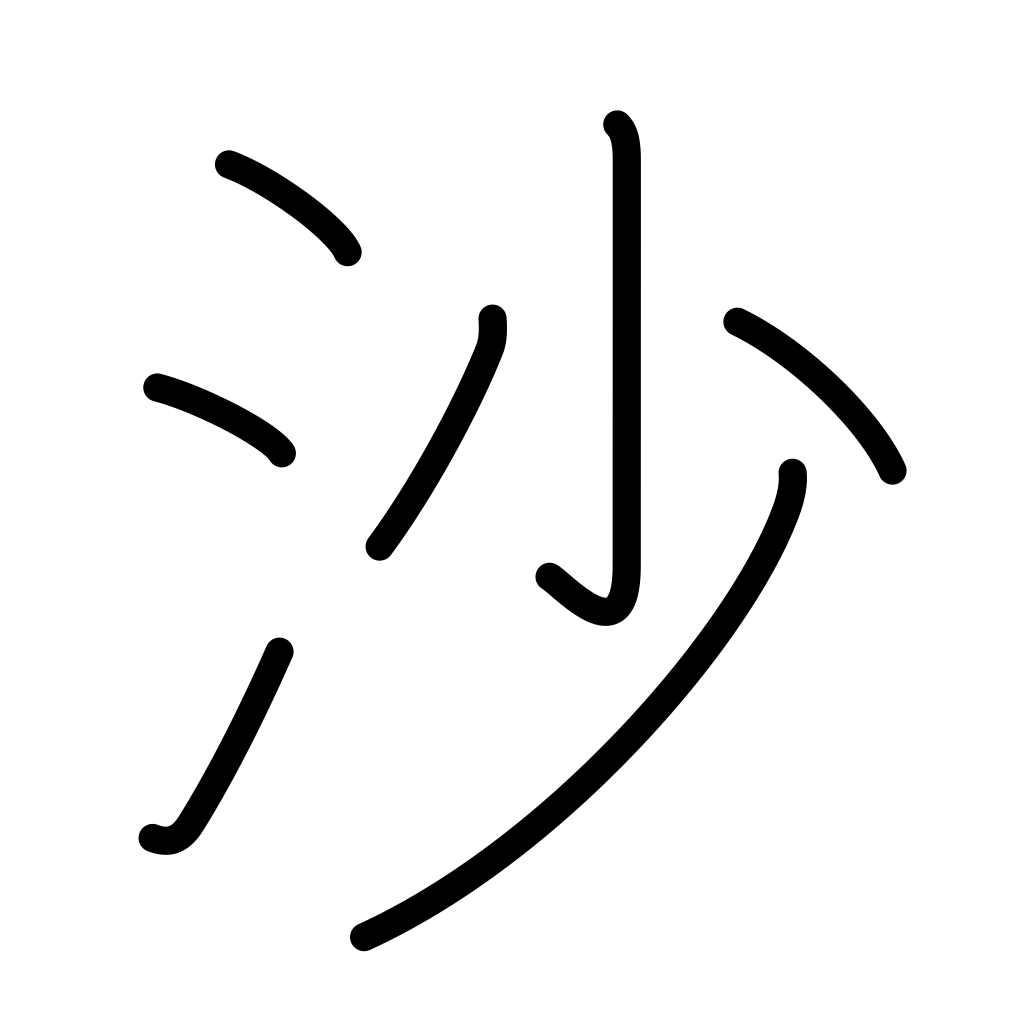
Meaning: sand